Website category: university
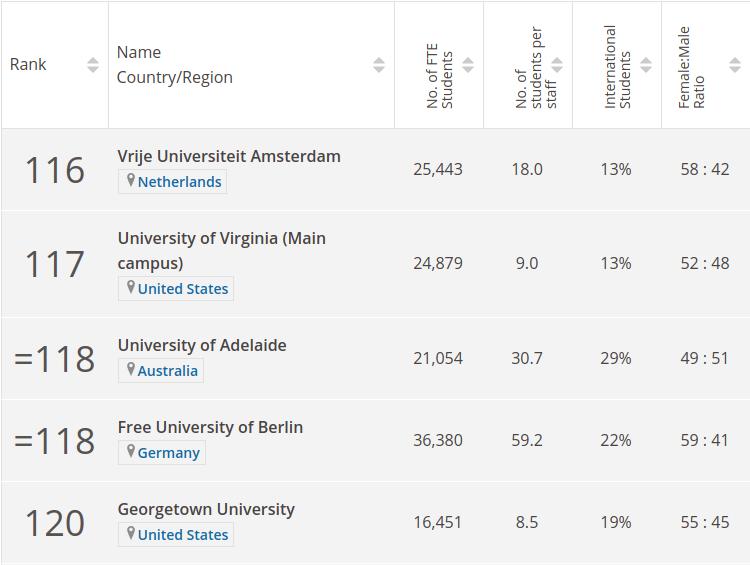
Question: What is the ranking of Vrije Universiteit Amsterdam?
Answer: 116

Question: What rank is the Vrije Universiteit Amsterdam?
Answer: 116

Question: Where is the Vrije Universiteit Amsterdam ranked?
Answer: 116

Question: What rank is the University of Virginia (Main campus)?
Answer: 117

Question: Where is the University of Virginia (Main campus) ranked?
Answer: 117

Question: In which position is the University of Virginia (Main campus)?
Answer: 117

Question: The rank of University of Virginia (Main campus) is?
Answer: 117

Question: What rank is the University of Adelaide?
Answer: =118

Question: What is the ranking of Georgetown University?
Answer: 120

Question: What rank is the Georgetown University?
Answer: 120

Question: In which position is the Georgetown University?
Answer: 120

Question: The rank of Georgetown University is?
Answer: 120

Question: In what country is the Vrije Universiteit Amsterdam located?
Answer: Netherlands

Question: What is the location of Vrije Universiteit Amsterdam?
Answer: Netherlands

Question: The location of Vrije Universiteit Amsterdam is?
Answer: Netherlands

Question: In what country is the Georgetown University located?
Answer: United States

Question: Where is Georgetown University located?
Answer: United States

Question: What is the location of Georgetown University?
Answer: United States

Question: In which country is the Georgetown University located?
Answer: United States

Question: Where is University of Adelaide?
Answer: Australia

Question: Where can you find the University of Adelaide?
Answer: Australia

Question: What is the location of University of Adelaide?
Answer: Australia

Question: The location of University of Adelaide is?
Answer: Australia

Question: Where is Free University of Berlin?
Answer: Germany

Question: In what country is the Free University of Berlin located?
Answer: Germany

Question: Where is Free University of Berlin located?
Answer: Germany

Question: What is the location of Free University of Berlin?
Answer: Germany

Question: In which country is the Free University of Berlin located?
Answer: Germany

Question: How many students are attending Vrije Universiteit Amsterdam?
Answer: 25,443

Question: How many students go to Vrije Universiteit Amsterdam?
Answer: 25,443

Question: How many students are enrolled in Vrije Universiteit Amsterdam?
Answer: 25,443

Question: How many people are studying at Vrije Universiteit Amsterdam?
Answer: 25,443

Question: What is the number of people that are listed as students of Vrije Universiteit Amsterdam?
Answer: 25,443

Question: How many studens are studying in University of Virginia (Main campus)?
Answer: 24,879

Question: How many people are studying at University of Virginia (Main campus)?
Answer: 24,879

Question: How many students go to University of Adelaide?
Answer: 21,054

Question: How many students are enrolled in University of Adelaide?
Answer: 21,054

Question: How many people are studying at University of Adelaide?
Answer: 21,054

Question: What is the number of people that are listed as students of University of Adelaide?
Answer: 21,054

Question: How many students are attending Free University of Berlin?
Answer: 36,380

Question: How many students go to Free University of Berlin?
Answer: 36,380

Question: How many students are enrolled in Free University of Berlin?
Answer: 36,380

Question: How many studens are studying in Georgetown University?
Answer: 16,451

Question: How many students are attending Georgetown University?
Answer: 16,451

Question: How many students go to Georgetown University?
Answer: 16,451

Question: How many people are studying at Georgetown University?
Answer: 16,451

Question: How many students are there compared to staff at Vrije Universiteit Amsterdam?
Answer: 18.0

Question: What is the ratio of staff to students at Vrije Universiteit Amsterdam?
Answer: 18.0

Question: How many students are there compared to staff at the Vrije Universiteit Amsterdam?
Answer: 18.0

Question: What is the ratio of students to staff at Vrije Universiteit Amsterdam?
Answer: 18.0

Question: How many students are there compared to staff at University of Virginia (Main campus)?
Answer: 9.0

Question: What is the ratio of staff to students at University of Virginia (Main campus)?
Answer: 9.0

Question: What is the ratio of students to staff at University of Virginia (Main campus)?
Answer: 9.0

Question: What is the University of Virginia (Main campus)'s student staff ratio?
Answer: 9.0

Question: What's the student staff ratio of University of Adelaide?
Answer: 30.7

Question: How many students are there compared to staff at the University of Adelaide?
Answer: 30.7

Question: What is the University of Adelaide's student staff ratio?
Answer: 30.7

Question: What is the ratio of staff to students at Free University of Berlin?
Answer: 59.2

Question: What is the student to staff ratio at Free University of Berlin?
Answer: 59.2

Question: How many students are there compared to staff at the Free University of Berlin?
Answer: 59.2

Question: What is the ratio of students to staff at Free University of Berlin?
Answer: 59.2

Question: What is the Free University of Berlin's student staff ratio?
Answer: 59.2

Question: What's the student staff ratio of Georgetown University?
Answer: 8.5

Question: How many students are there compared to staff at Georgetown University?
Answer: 8.5